Aerial crown-view tile of a tropical tree (Barro Colorado Island, Panama), acquired 20240716:
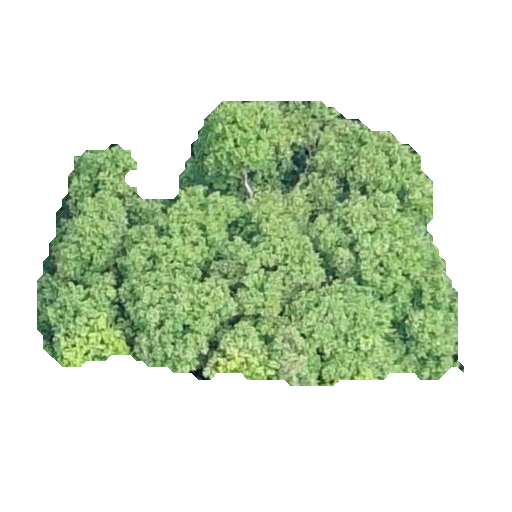
Species: Prioria copaifera
GBIF accepted scientific name: Prioria copaifera
Crown area: 143.193 m²